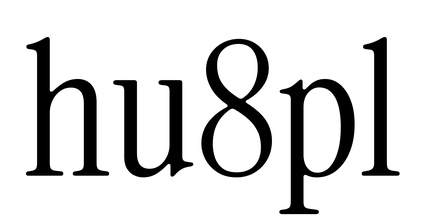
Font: InstrumentSerif-Regular